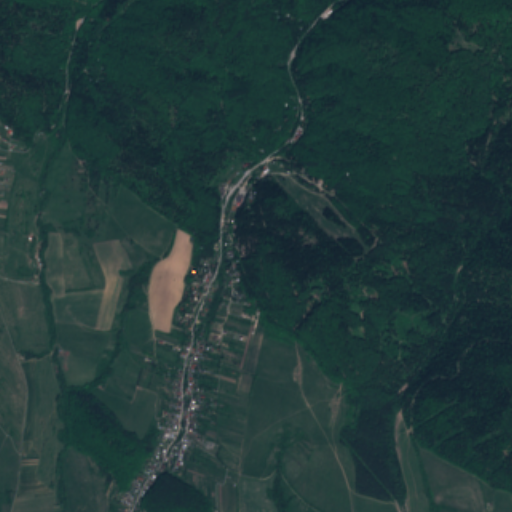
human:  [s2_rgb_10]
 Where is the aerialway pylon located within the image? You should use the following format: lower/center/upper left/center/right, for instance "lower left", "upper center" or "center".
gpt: The aerialway pylon is located in the upper right of the image.
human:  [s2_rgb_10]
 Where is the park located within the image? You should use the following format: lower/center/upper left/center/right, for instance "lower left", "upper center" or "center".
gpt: The park is located in the lower center of the image.
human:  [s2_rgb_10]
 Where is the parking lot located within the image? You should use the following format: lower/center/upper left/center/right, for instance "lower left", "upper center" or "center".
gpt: The parking lot is located in the upper center of the image.
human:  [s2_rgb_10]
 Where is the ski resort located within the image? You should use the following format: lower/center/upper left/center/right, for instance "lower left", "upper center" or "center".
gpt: The ski resort is located in the upper right of the image.
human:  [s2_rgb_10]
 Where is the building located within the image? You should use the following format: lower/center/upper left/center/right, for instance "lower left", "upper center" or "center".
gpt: There is no building in the image.